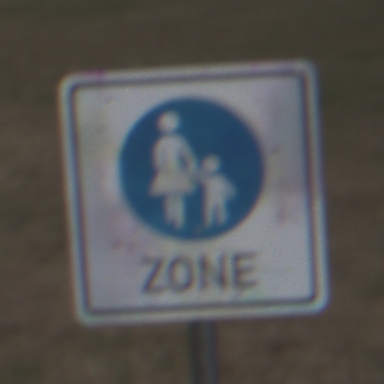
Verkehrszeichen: BeginnFussgaengerzone
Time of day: MorningAfternoon
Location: Outdoor (Suburban)
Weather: PartlyCloudy
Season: NotSpecified
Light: Natural